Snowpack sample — Buffalo Mountain, Silverthorne, Colorado, USA (2/22/26, 2:02 PM MST)
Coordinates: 39.622, -106.113
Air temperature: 33 °F
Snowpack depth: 63 cm
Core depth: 20 cm
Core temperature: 24.8 °F
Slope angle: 11°, slope face: 116°
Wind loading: low
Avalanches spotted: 0
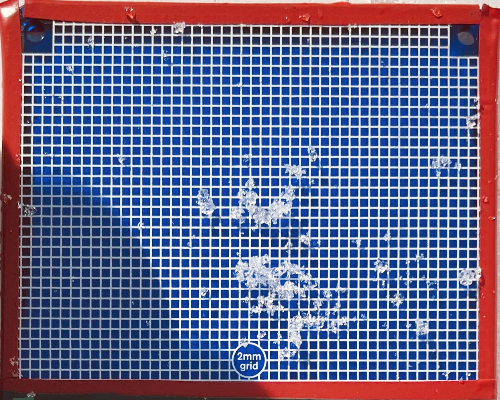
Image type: profile
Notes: In a firebreak similar to site 1, minimal wind loading with no spotted avalanches (not many faces in view though)